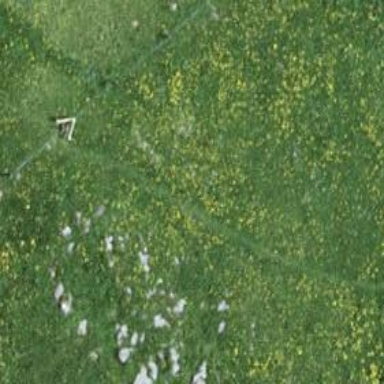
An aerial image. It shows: Path covered in grass.